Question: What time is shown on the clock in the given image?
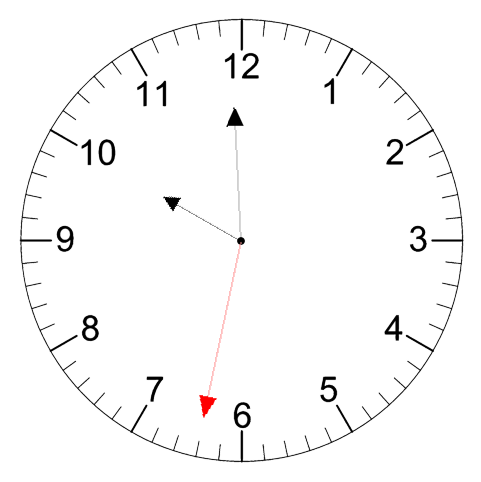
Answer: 09:59:32